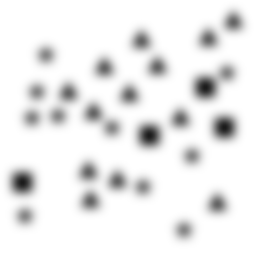
Squares: 4
Triangles: 13
Stars: 10
Total shapes: 27